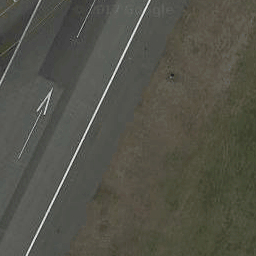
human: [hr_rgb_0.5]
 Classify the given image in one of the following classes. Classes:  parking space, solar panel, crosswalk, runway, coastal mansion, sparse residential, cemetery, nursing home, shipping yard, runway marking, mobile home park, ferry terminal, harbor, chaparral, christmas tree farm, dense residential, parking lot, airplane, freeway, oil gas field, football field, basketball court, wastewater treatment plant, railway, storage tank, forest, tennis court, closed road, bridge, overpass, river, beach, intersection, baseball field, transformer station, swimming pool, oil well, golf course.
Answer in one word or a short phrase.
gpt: runway